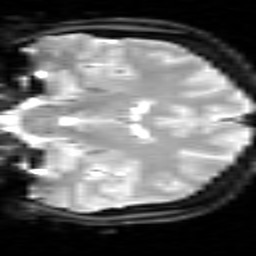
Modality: inplaneT2
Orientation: coronal
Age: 21
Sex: female